Question: How to set this 'SHKTwitterCallbackUrl' through the Twitter Developer site ...
I'm using the 'ShareKit' to Integrate the facebook, twitter, mail option. facebook works fine but I am not able to configure twitter.
Or where we can find this "Registered Callback URL" I am able to fine API Key but how can I get "Registered Callback URL".
Thanks in Advance.
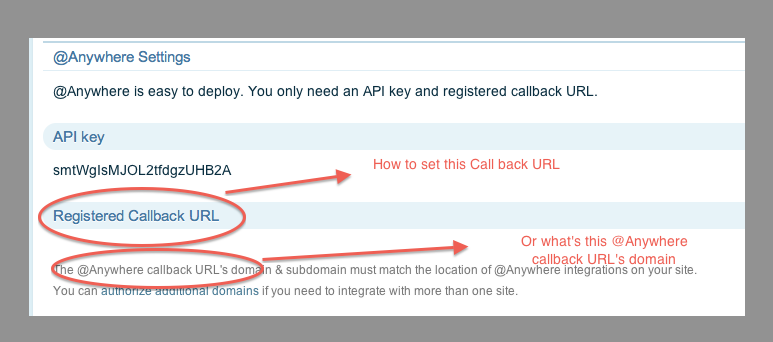
Answer: I solved the my problem by devoting the time into this for "Registered Callback URL". used any url (not be present as the valid one) its totally depend on you.
"Registered Callback URL". examplelike...
> <URL>
the only point is you enter the same "Registered Callback URL". value as you enter during the registration process.
Thanks EveryOne...